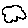
Label: cloud